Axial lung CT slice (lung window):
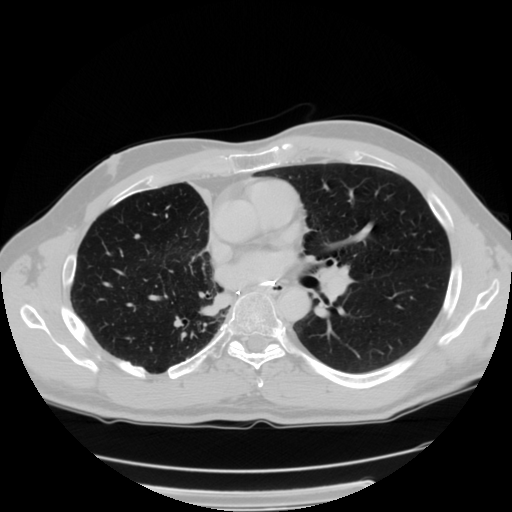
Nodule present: no